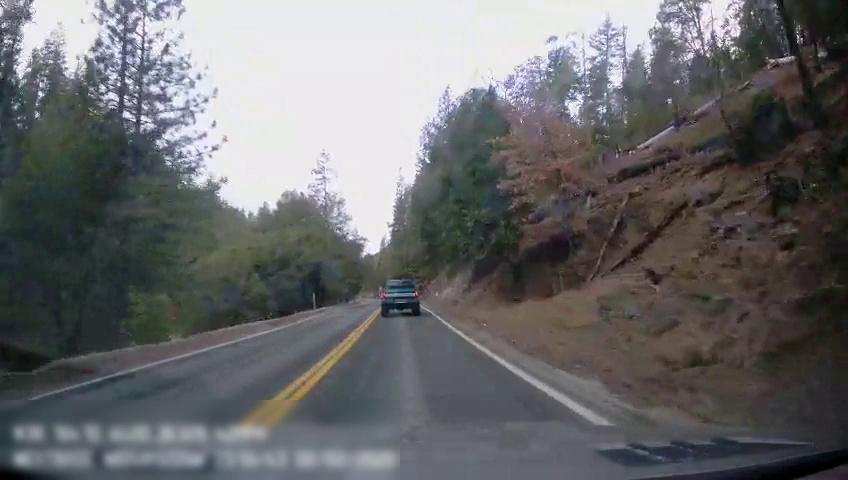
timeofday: Day
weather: Sunny
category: Drivable Space
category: Vehicles | Truck
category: Lanes | Current Lane
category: Lanes | Current Lane
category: Lanes | Alternate Lane